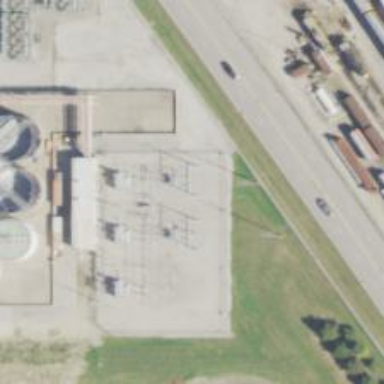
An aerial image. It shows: Switch for power supply.